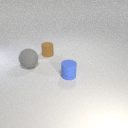
small brown rubber cylinder to the right of large gray rubber sphere